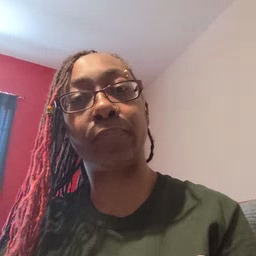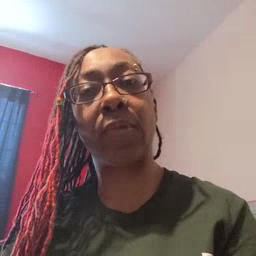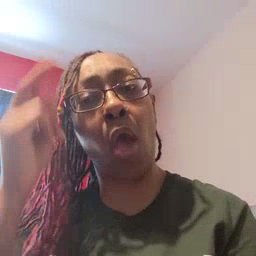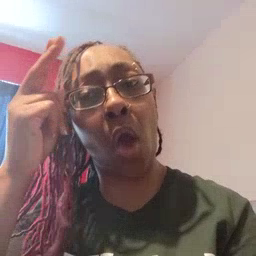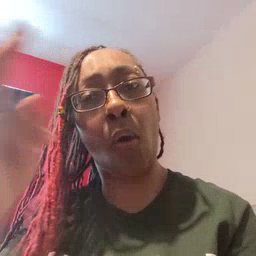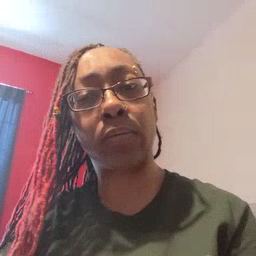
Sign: uncle